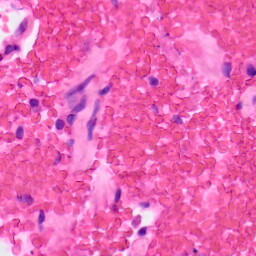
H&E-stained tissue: Lung